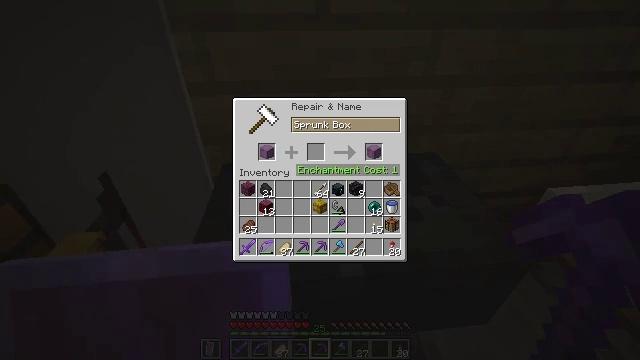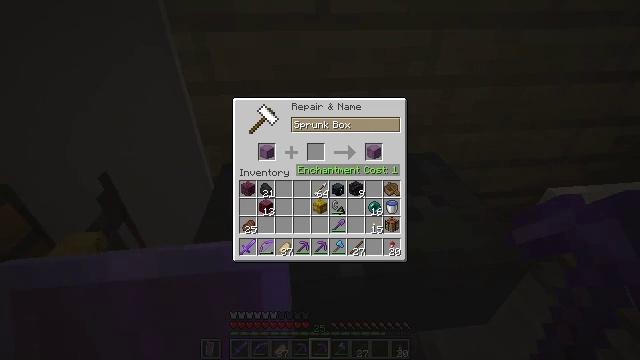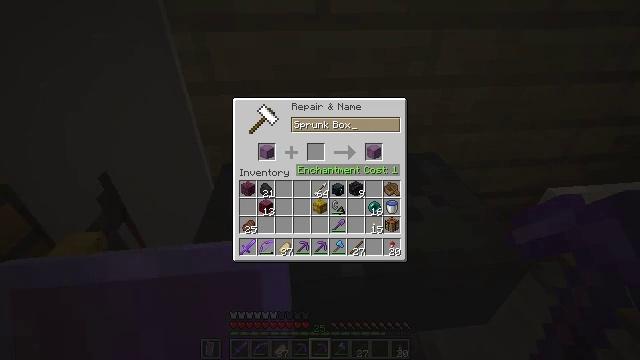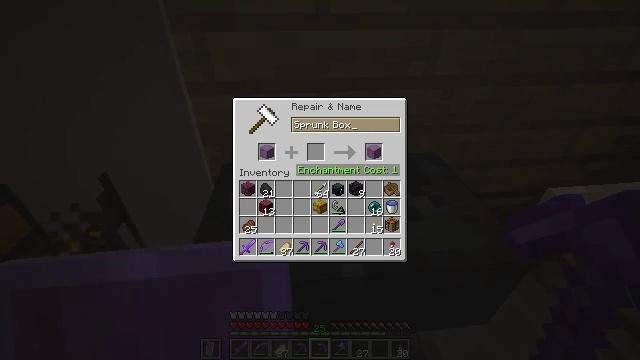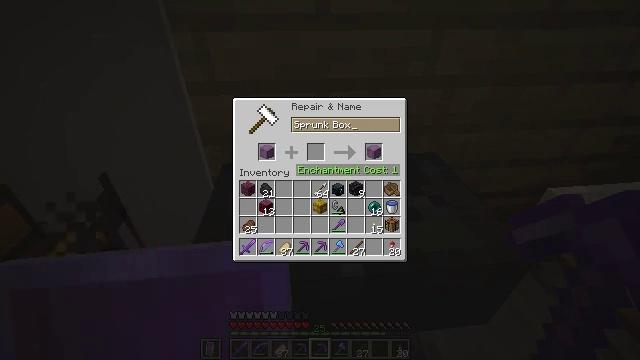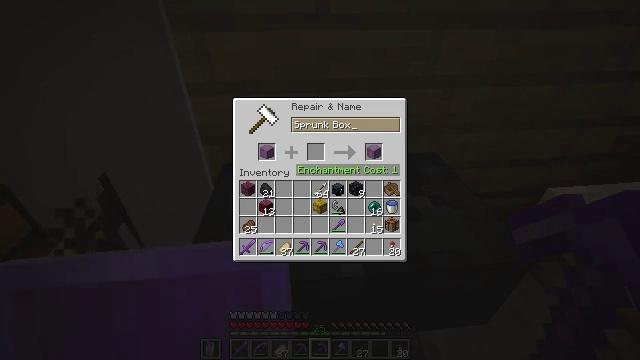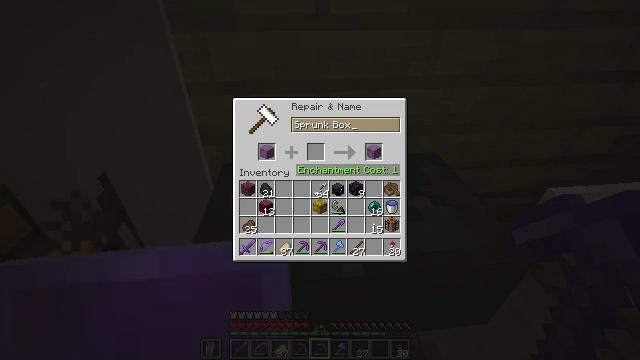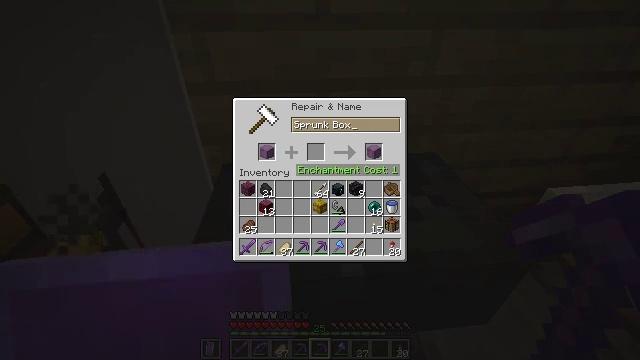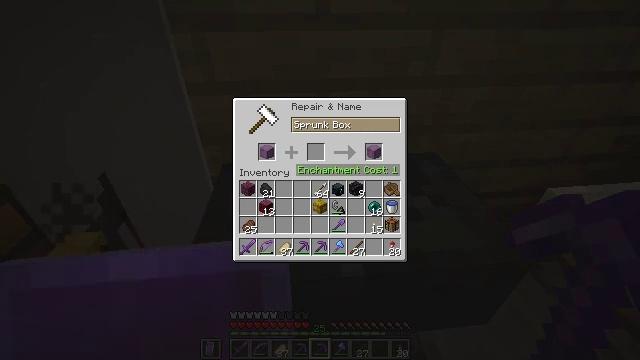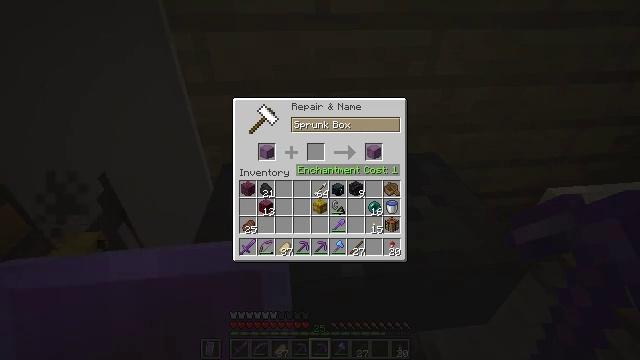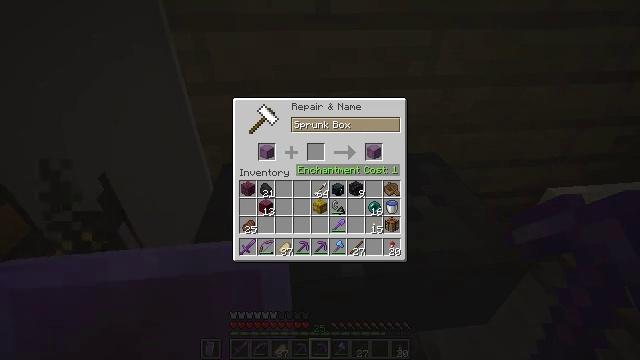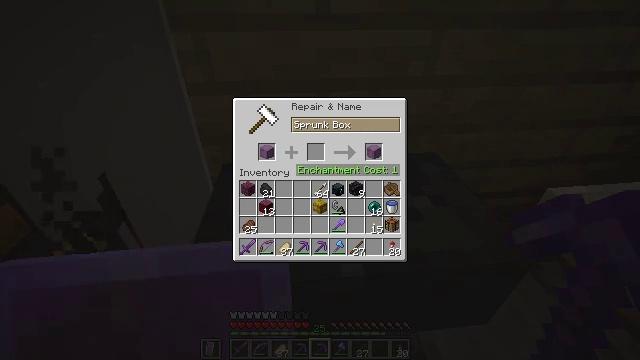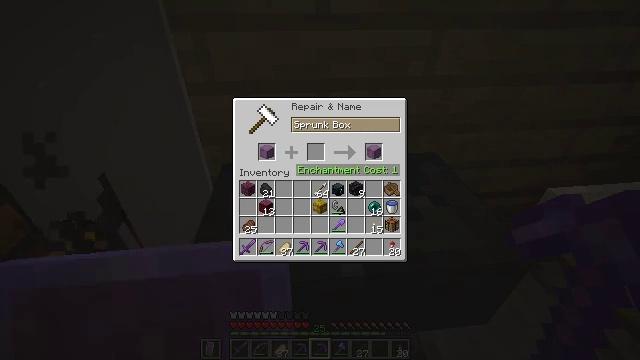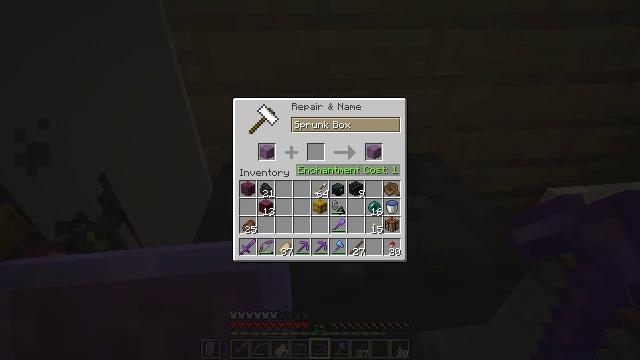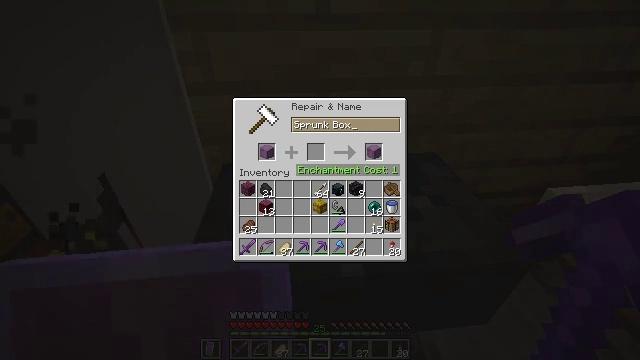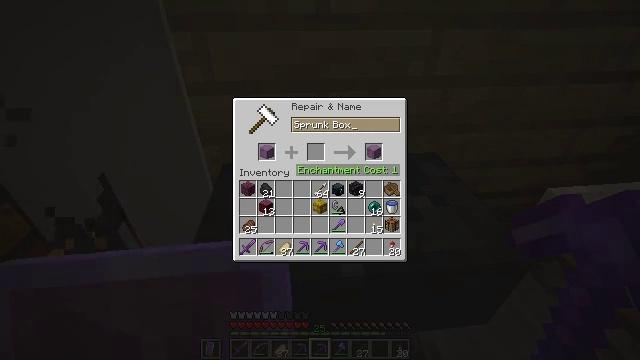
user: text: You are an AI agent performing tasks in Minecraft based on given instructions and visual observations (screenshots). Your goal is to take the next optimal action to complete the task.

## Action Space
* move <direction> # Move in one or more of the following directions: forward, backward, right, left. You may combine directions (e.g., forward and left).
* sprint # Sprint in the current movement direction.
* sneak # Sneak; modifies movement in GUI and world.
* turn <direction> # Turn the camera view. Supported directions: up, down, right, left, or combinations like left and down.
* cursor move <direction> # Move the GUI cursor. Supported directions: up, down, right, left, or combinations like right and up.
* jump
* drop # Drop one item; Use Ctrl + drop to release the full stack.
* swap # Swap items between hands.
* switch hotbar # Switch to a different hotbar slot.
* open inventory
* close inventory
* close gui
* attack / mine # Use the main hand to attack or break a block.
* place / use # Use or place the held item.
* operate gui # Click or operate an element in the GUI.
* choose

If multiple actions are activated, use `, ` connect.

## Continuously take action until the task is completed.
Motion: motion action
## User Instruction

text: Interact with the crafting table to create magenta dye.
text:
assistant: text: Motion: no_op
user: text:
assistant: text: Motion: no_op
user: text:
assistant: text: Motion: no_op
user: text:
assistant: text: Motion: no_op
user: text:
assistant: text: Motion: no_op
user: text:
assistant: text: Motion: no_op
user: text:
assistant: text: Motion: no_op
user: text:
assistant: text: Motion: no_op
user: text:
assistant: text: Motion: no_op
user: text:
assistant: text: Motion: no_op
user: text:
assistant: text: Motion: no_op
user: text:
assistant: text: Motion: no_op
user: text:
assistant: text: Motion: no_op
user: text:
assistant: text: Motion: no_op
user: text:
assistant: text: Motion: no_op
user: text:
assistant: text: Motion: no_op
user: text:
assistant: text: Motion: no_op
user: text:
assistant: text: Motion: no_op
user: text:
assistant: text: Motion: no_op
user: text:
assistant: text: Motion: no_op
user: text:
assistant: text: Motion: no_op
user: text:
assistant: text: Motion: no_op
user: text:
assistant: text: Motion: no_op
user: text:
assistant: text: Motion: no_op
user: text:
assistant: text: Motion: no_op
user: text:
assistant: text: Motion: no_op
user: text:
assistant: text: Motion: no_op
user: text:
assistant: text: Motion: no_op
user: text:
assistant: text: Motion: no_op
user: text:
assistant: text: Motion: no_op